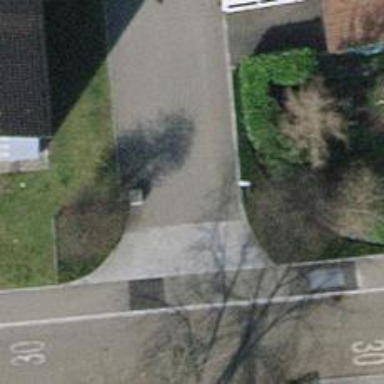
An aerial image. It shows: Traffic calming feature called choker.